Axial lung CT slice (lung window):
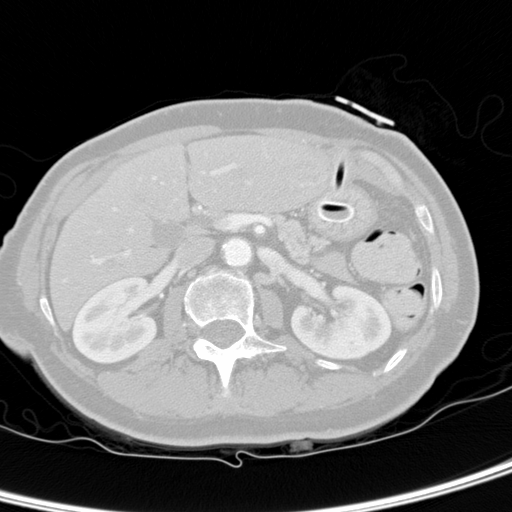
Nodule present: no